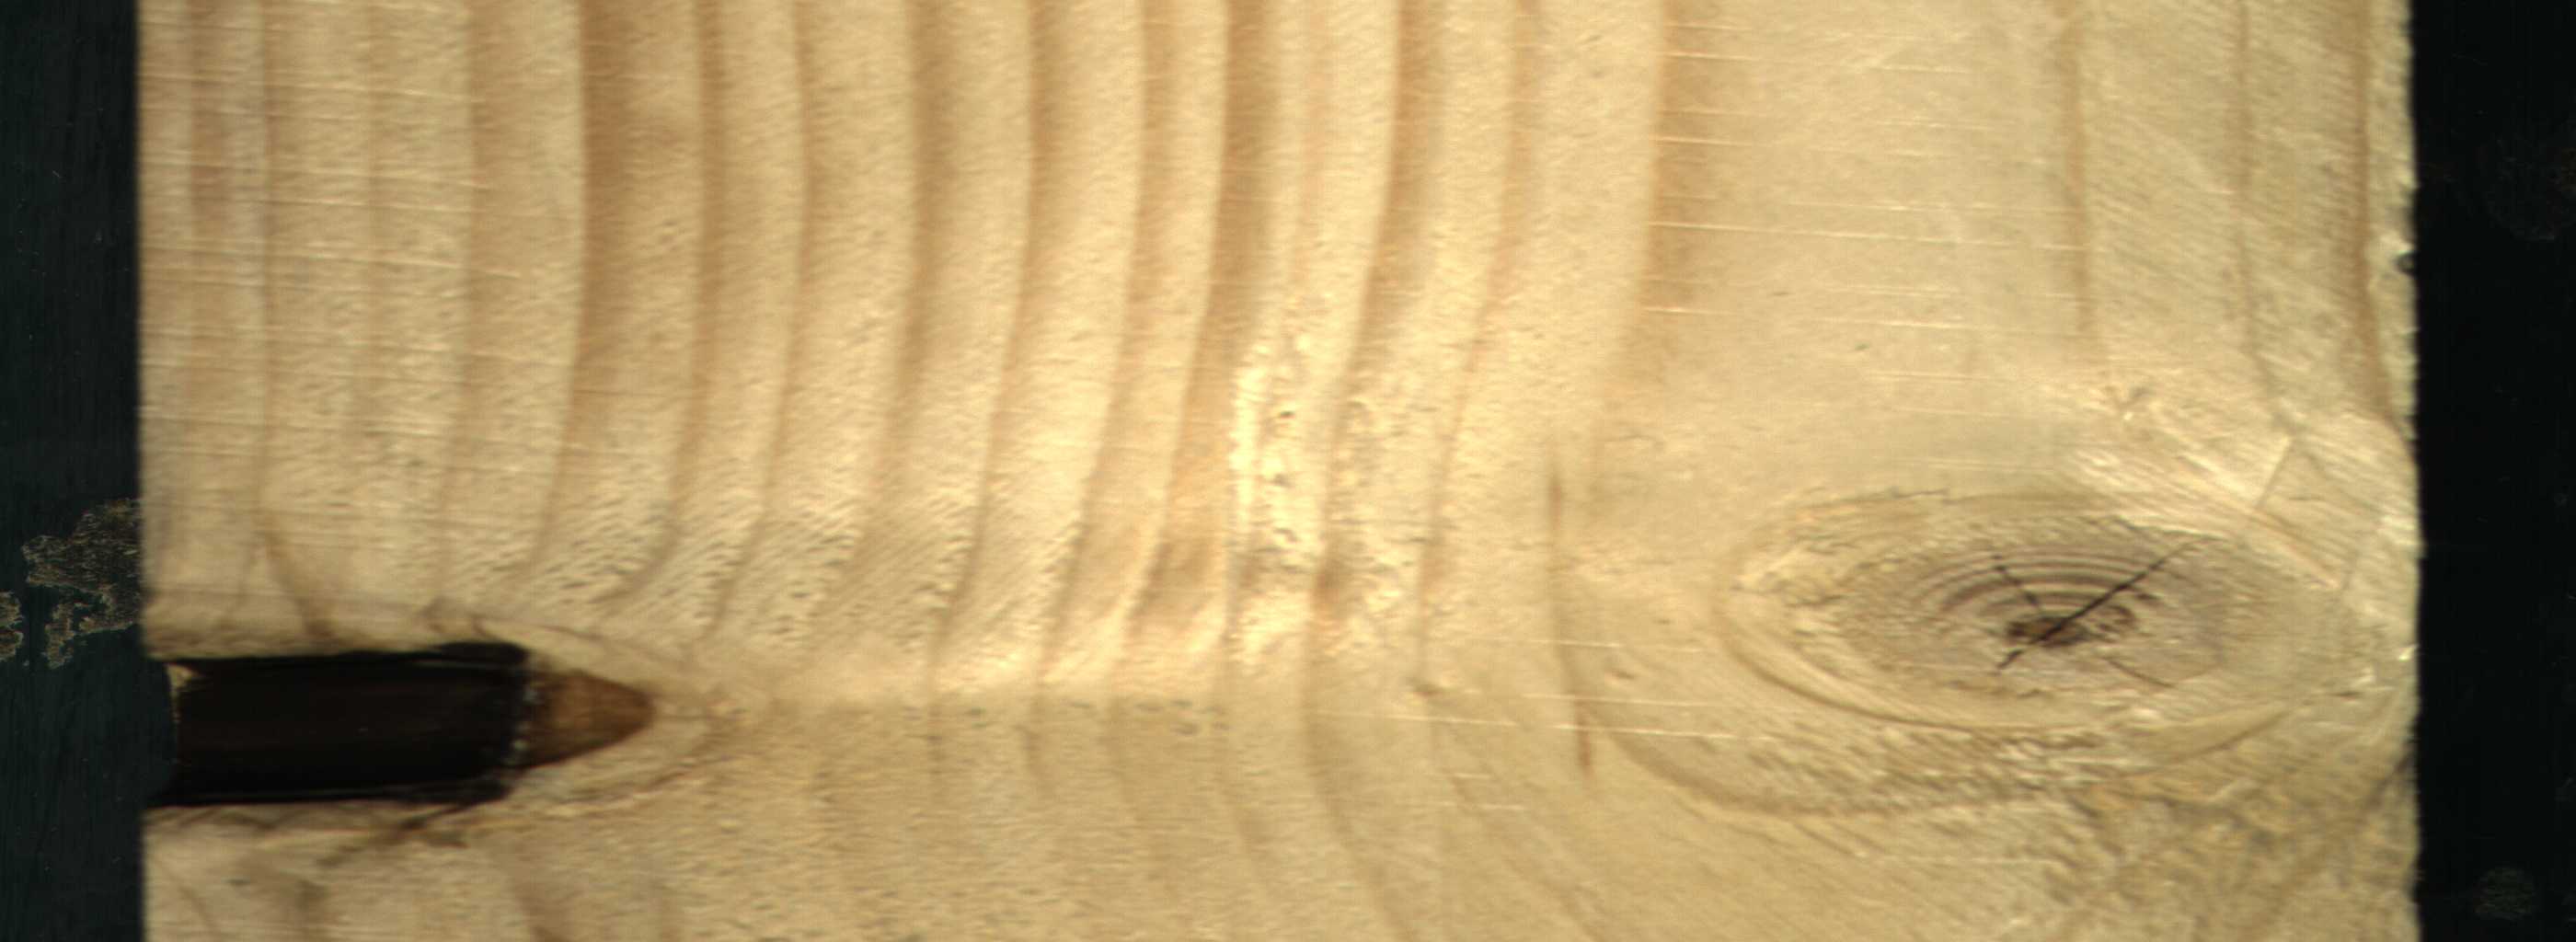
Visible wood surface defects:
knot_with_crack
Knot_missing